Interaction volume radius: 5 \u00c5
Interaction volume height: 15 \u00c5
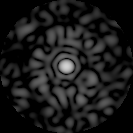
Disorder parameter: 0.8427